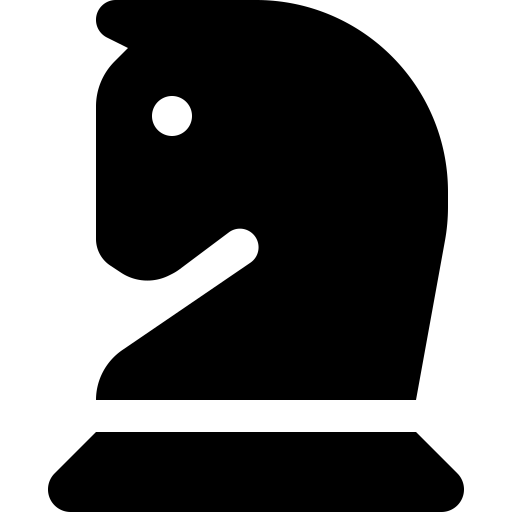
Tags: icon, FontAwesome, fa-icon, solid, chess, knight